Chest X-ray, PA view. Patient: 62 years old, sex M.
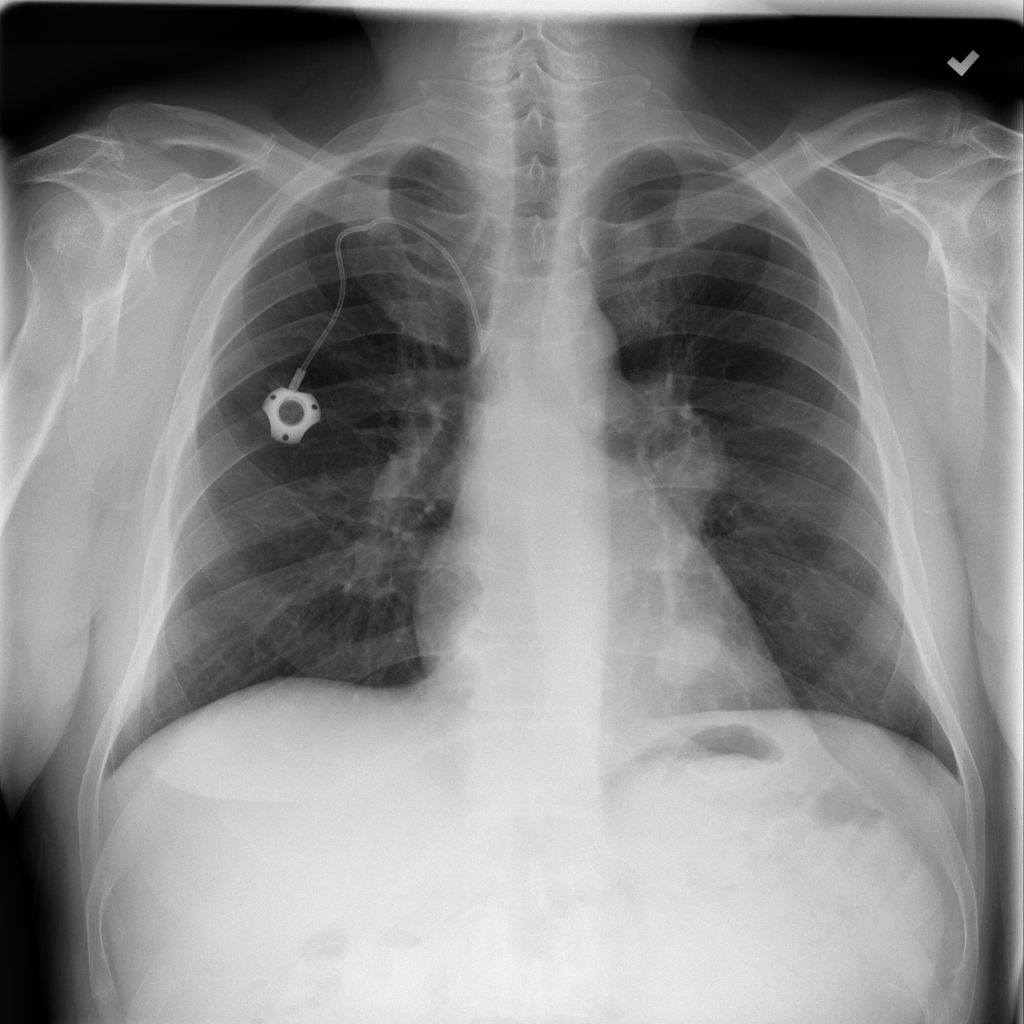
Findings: Mass, Nodule